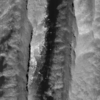
Label: not_dusty